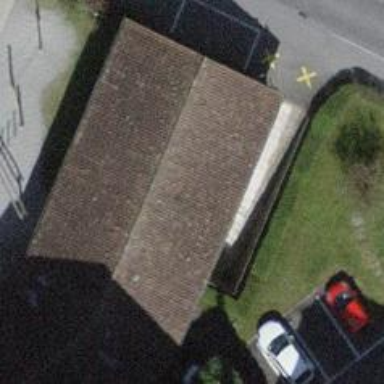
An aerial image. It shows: Kindergarten.